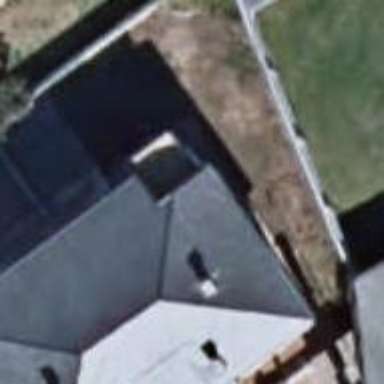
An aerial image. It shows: Simple and straightforward house.